Question: How I can delete upper grey line ?

<URL> --->> codes
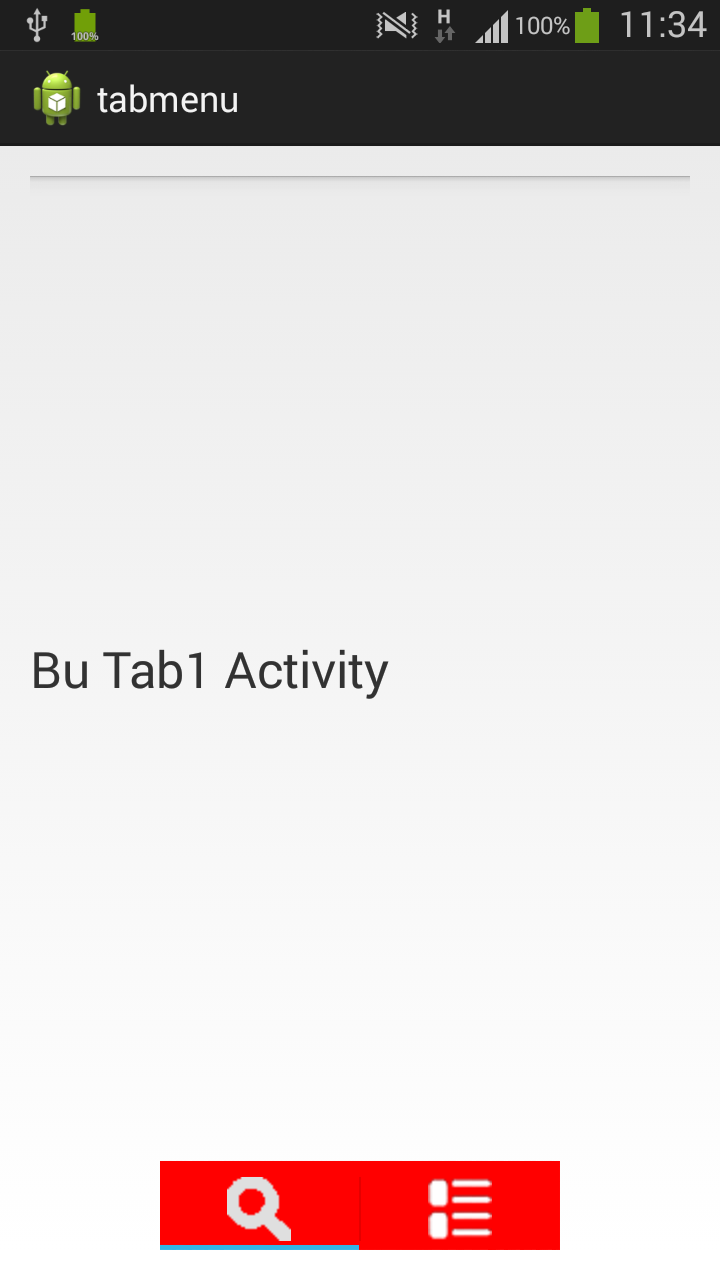
Answer: You should modify the main.xml file , You should change the framelayout property,
for example background